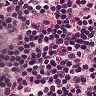
Metastatic tissue present: no